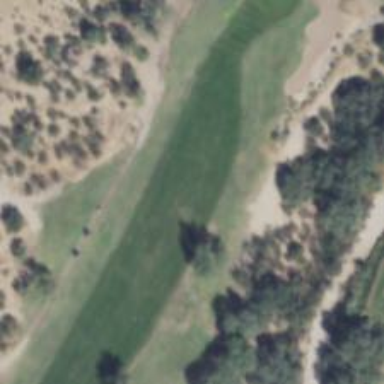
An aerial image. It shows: View of golf hole.